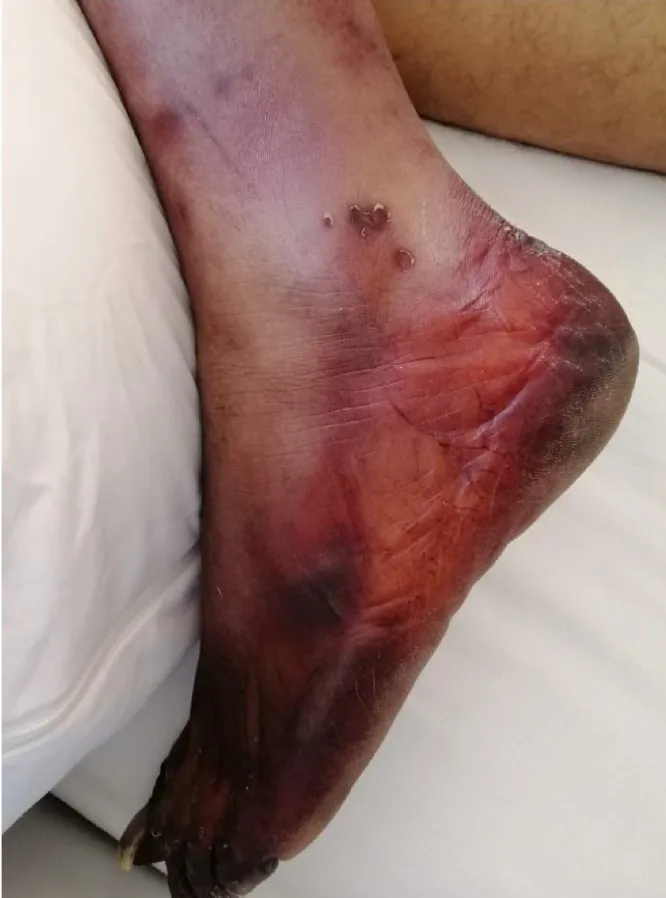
Ischemic left foot, with patchy areas of gangrene.
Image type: medical_photograph (skin_photograph)